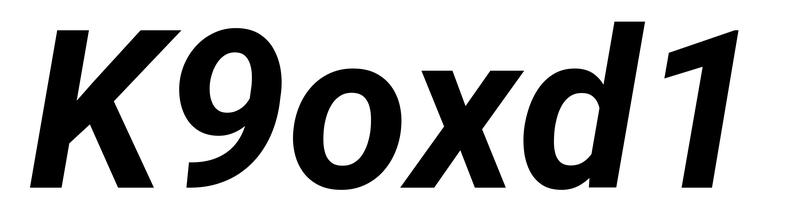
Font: Roboto-Italic_Bold_Italic